Question: I have 3 fieldsets.
What I would like to make is this layout:
I want the bottom right fieldset to be bottom aligned, so it's bottom would be aligned with the left fieldset.
It should work in different resolutions.
Is there an easy way? or I will have to use javascript to add to it a margin-top dynamically?
code:
'''
<div class="fieldSetsContainer">
<fieldset class="leftFieldSet">test
<br/>test
<br/>test
<br/>test
<br/>test
<br/>test
<br/>
</fieldset>
<div class="rightFieldSets">
<fieldset>test2</fieldset>
<fieldset class="bottomRightFieldSet">test3</fieldset>
</div>
'''
css:
'''
.rightFieldSets {
float:left;
width:34%;
}
.rightFieldSets fieldset {
clear:left;
width:89%;
}
.leftFieldSet {
width:62%;
float:left;
margin-right:1px;
}
.bottomRightFieldSet {
margin-top:6px;
}
'''
here is the a link:
<URL>
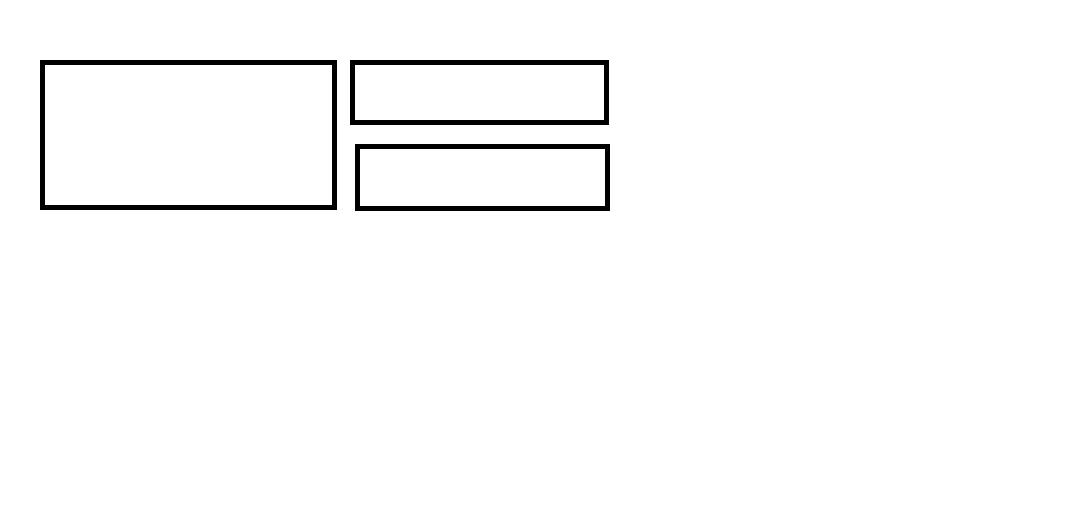
Answer: My solution assumes two things:
- -
See <URL>
Html structure:
'''
<div class="container">
<div class="right">
<fieldset class="top"></fieldset>
<fieldset class="bottom"></fieldset>
</div>
<fieldset class="left"></fieldset>
</div>
'''
Css styles:
'''
.container {
position: relative;
}
.top, .bottom {
width: 300px;
}
.left {
margin-right: 300px;
}
.right {
float: right;
margin-left: 10px;
}
.bottom {
position: absolute;
bottom: 0;
}
'''
Here is a solution with the right column sized by percentage: <URL>
Here is a table based solution which removes the requirement of the left column being the tallest. Using 'vertical-align' you can adjust where the smaller elements should align in relation to the tallest one: <URL>